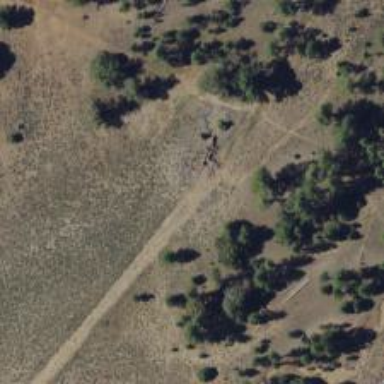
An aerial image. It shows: Path.